Field crop: tomato
Growth stage: 1
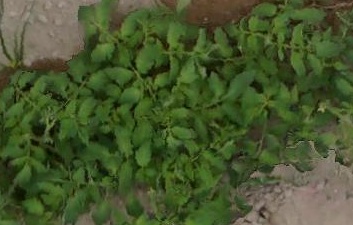
Species: tomato